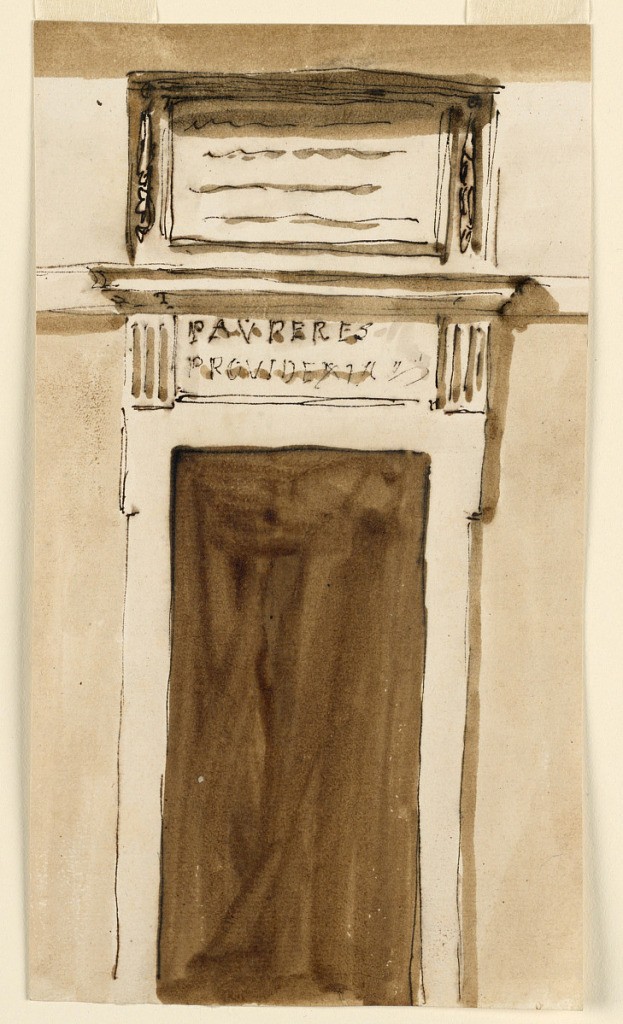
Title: Doorframe for a poor house
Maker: Giuseppe Barberi, Italian, 1746–1809
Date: ca. 1790
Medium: Pen and brown ink, brush and brown wash on off-white laid paper
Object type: Drawing
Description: Two overdoors separated by the entablature. The bottom one shoes an inscription: PAVPERES / PROVIDE", flanked by triglyphs. The top one consists of an inscription tablet in a niche. Colored background.